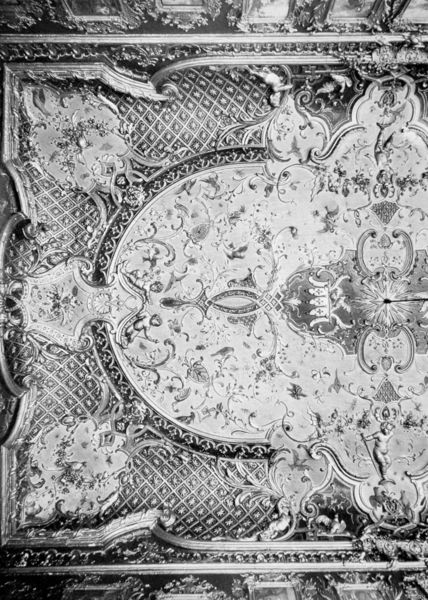
Titel: Reiche Zimmer, Miniaturenkabinett, Deckenstuck
Künstler: Johann Baptist Zimmermann
Standort: München
Institution: Residenz
Schlagwörter: blätter, dunkel, weiß, ausschnitt, blume, blumen, grau, hell, kariert, lampe, raum, schmuck, schwarz, blüten, schloss, malerei, muster, ornament, teppich, wand, barock, rahmen, silber, bild, spiegel, feld, zweige, kirche, gold, decke, blatt, girlande, pflanzen, krone, renaissance, rokoko, kreis, rund, schuppen, umrandung, engel, ranken, relief, bilder, leiste, bogen, rand, saal, figuren, könig, verkleidung, detail, dekor, floral, ornamente, verzierung, wandmalerei, stuck, edel, foto, fotografie, oben, photographie, punkte, gewölbe, burg, gepunktet, rechteck, palast, dom, schwarz-weiß, initialen, quer, wirr, tischplatte, ranke, photo, verziert, ecken, rauten, schnörkel, chwarz, dekce, verschlungen, kapelle, schlangen, achse, deckengemälde, deckenspiegel, fresko, stuckdecke, breit, golden, prunk, teuer, heilig, putten, graus, pflanzenornamentik, verziehrt, schwar, fresco, raster, relieff, groteske, photografie, gewölbt, arabeske, deckenmalerei, längsseite, einrahmung, rocaille, prachtvoll, spiegelgleich, medaillons, prächtig, prunkvoll, kries, deckenfresko, verzeirt, roccaille, verschnörkelt, deecke, querseite, rankel, rankelwerk, deatil, weis', rohmen